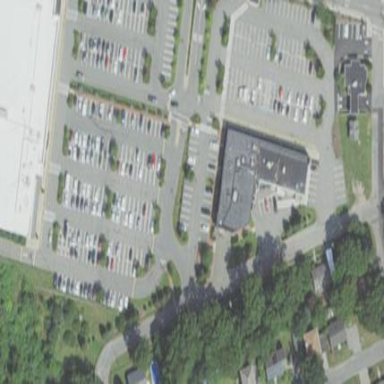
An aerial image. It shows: Parking area with surface.